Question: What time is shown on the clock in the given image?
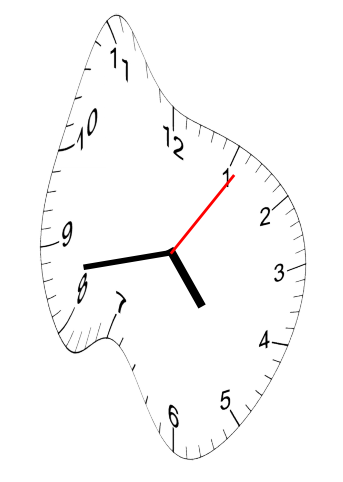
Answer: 04:43:06